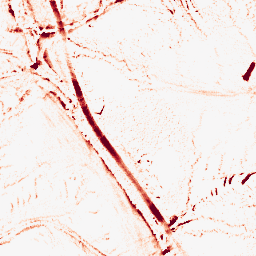
Category: morphological
Decomposition family: morphological
Decomposition parameters: operation: opening
size: 5
Upsampling method: sinc_hamming
Upsampling parameters: scale: 2
kernel_size: 8
Upsampling scale: 2